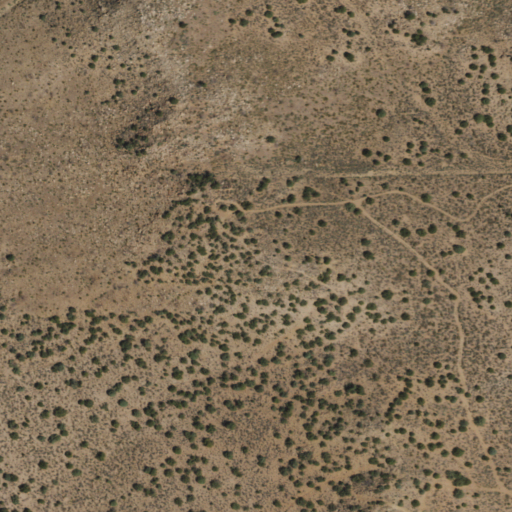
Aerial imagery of ridge(s) in Nevada named Coyote Ridge containing shrub and grassland